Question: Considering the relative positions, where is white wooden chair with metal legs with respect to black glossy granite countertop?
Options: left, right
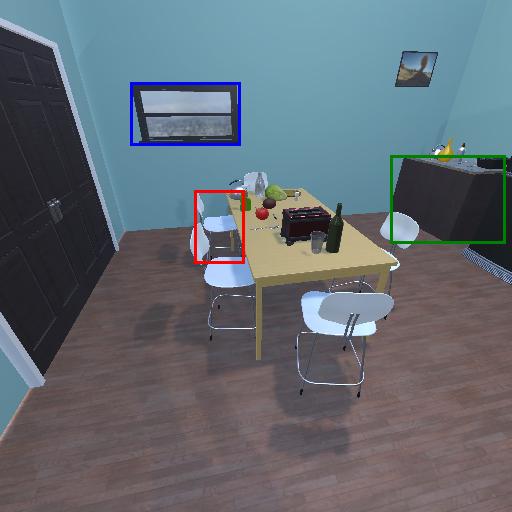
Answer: left